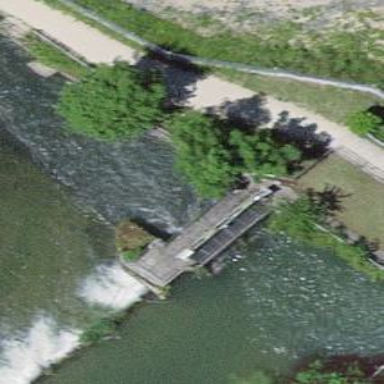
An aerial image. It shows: Weir in waterway.